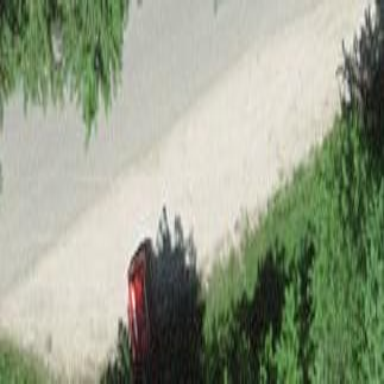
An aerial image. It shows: Street side parking area.